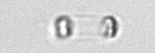
Label: Skeletonema